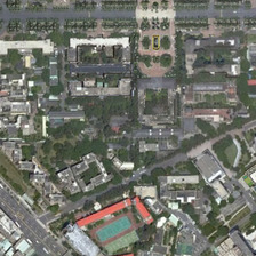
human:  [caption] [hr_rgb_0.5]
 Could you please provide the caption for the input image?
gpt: roads stretch through this campus with plenty teaching buildings and a sports field inside .

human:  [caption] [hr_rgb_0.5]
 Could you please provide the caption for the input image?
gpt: The buildings are surrounded by trees.

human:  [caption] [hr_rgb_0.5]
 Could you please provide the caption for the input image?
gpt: the teaching buildings are surrounded by trees .

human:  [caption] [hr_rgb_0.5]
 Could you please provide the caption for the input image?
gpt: The building is surrounded by trees.

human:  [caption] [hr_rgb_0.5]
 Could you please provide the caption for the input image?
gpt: roads stretch through this campus with plenty teaching buildings and a sports field inside .